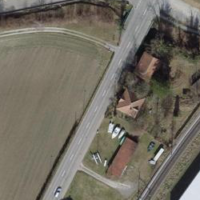
EUNIS habitat code: 52
Species observed at this site:
Berberis vulgaris
Portulaca oleracea